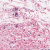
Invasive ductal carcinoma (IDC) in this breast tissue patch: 0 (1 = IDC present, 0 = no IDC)